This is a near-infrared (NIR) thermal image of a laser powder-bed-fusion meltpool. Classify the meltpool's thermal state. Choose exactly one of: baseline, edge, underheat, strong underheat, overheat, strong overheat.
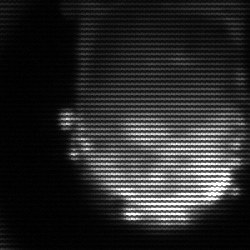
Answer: baseline